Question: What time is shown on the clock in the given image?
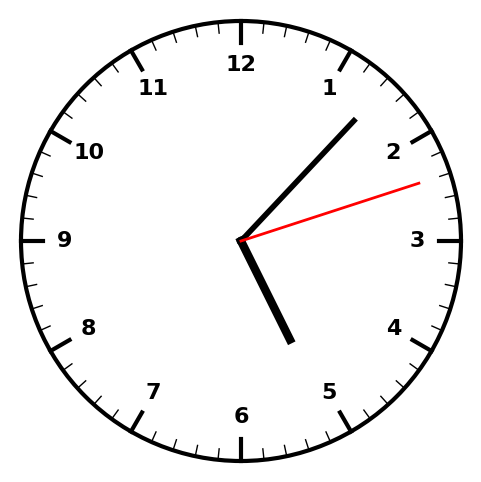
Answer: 05:07:12